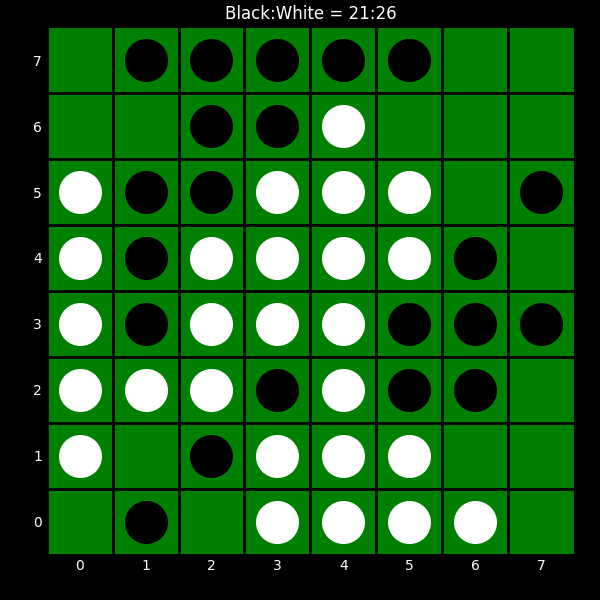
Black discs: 21
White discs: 26